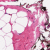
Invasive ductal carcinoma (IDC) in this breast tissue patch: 0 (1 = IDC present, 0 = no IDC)